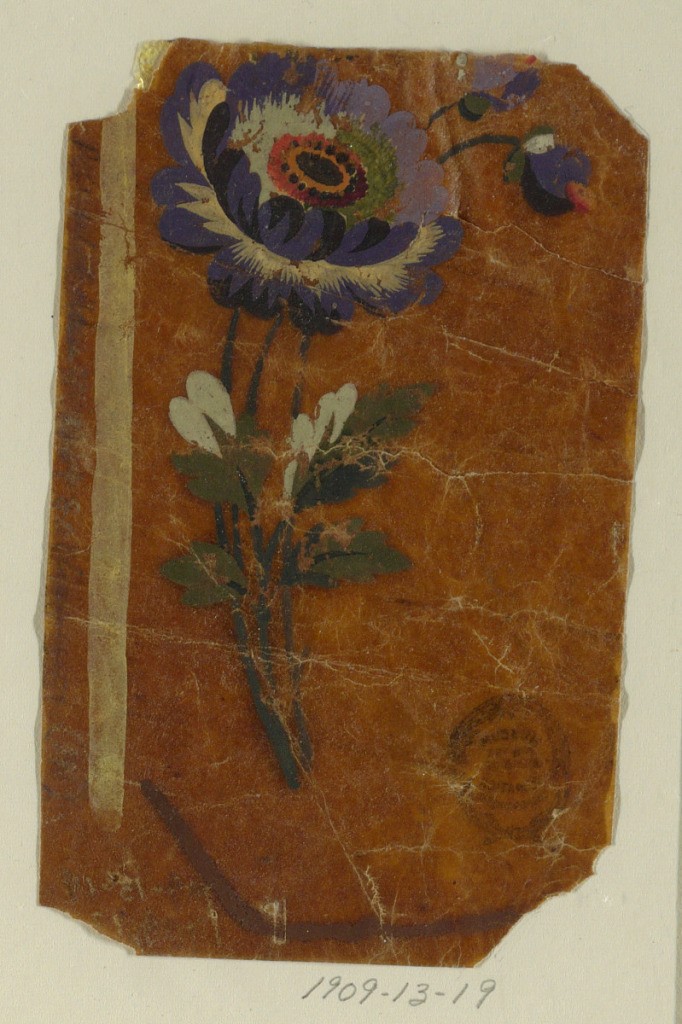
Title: Design for a Woven Vertical Border
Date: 1815–1840
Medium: Brush and gouache on oily tracing paper
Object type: Drawing
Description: A bunch of three upright boughs with leaves; a blossom is on the top of one of them, two birds on the others. Yellow stripe at left.